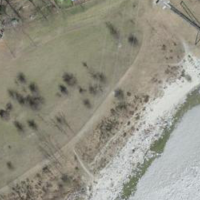
EUNIS habitat code: 24
Species observed at this site:
Macrothylacia rubi
Podarcis muralis